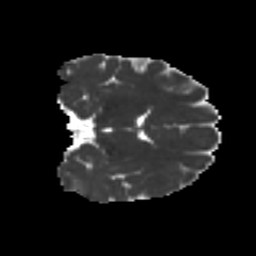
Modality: MD
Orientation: coronal
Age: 31
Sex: female
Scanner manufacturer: ge
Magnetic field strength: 3 T
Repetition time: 7.8 s
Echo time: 0.0606 s